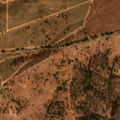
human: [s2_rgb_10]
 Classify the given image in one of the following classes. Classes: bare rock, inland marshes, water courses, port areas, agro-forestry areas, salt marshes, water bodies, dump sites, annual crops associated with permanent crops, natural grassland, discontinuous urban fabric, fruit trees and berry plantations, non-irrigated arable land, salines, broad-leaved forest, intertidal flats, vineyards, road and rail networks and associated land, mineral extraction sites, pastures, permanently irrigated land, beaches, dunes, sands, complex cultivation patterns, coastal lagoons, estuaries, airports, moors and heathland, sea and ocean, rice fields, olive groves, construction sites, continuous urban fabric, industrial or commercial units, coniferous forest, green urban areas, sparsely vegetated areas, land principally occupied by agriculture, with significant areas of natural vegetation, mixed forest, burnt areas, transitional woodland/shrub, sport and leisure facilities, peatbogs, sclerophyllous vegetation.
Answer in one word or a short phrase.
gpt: non-irrigated arable land, olive groves, agro-forestry areas, broad-leaved forest